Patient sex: M
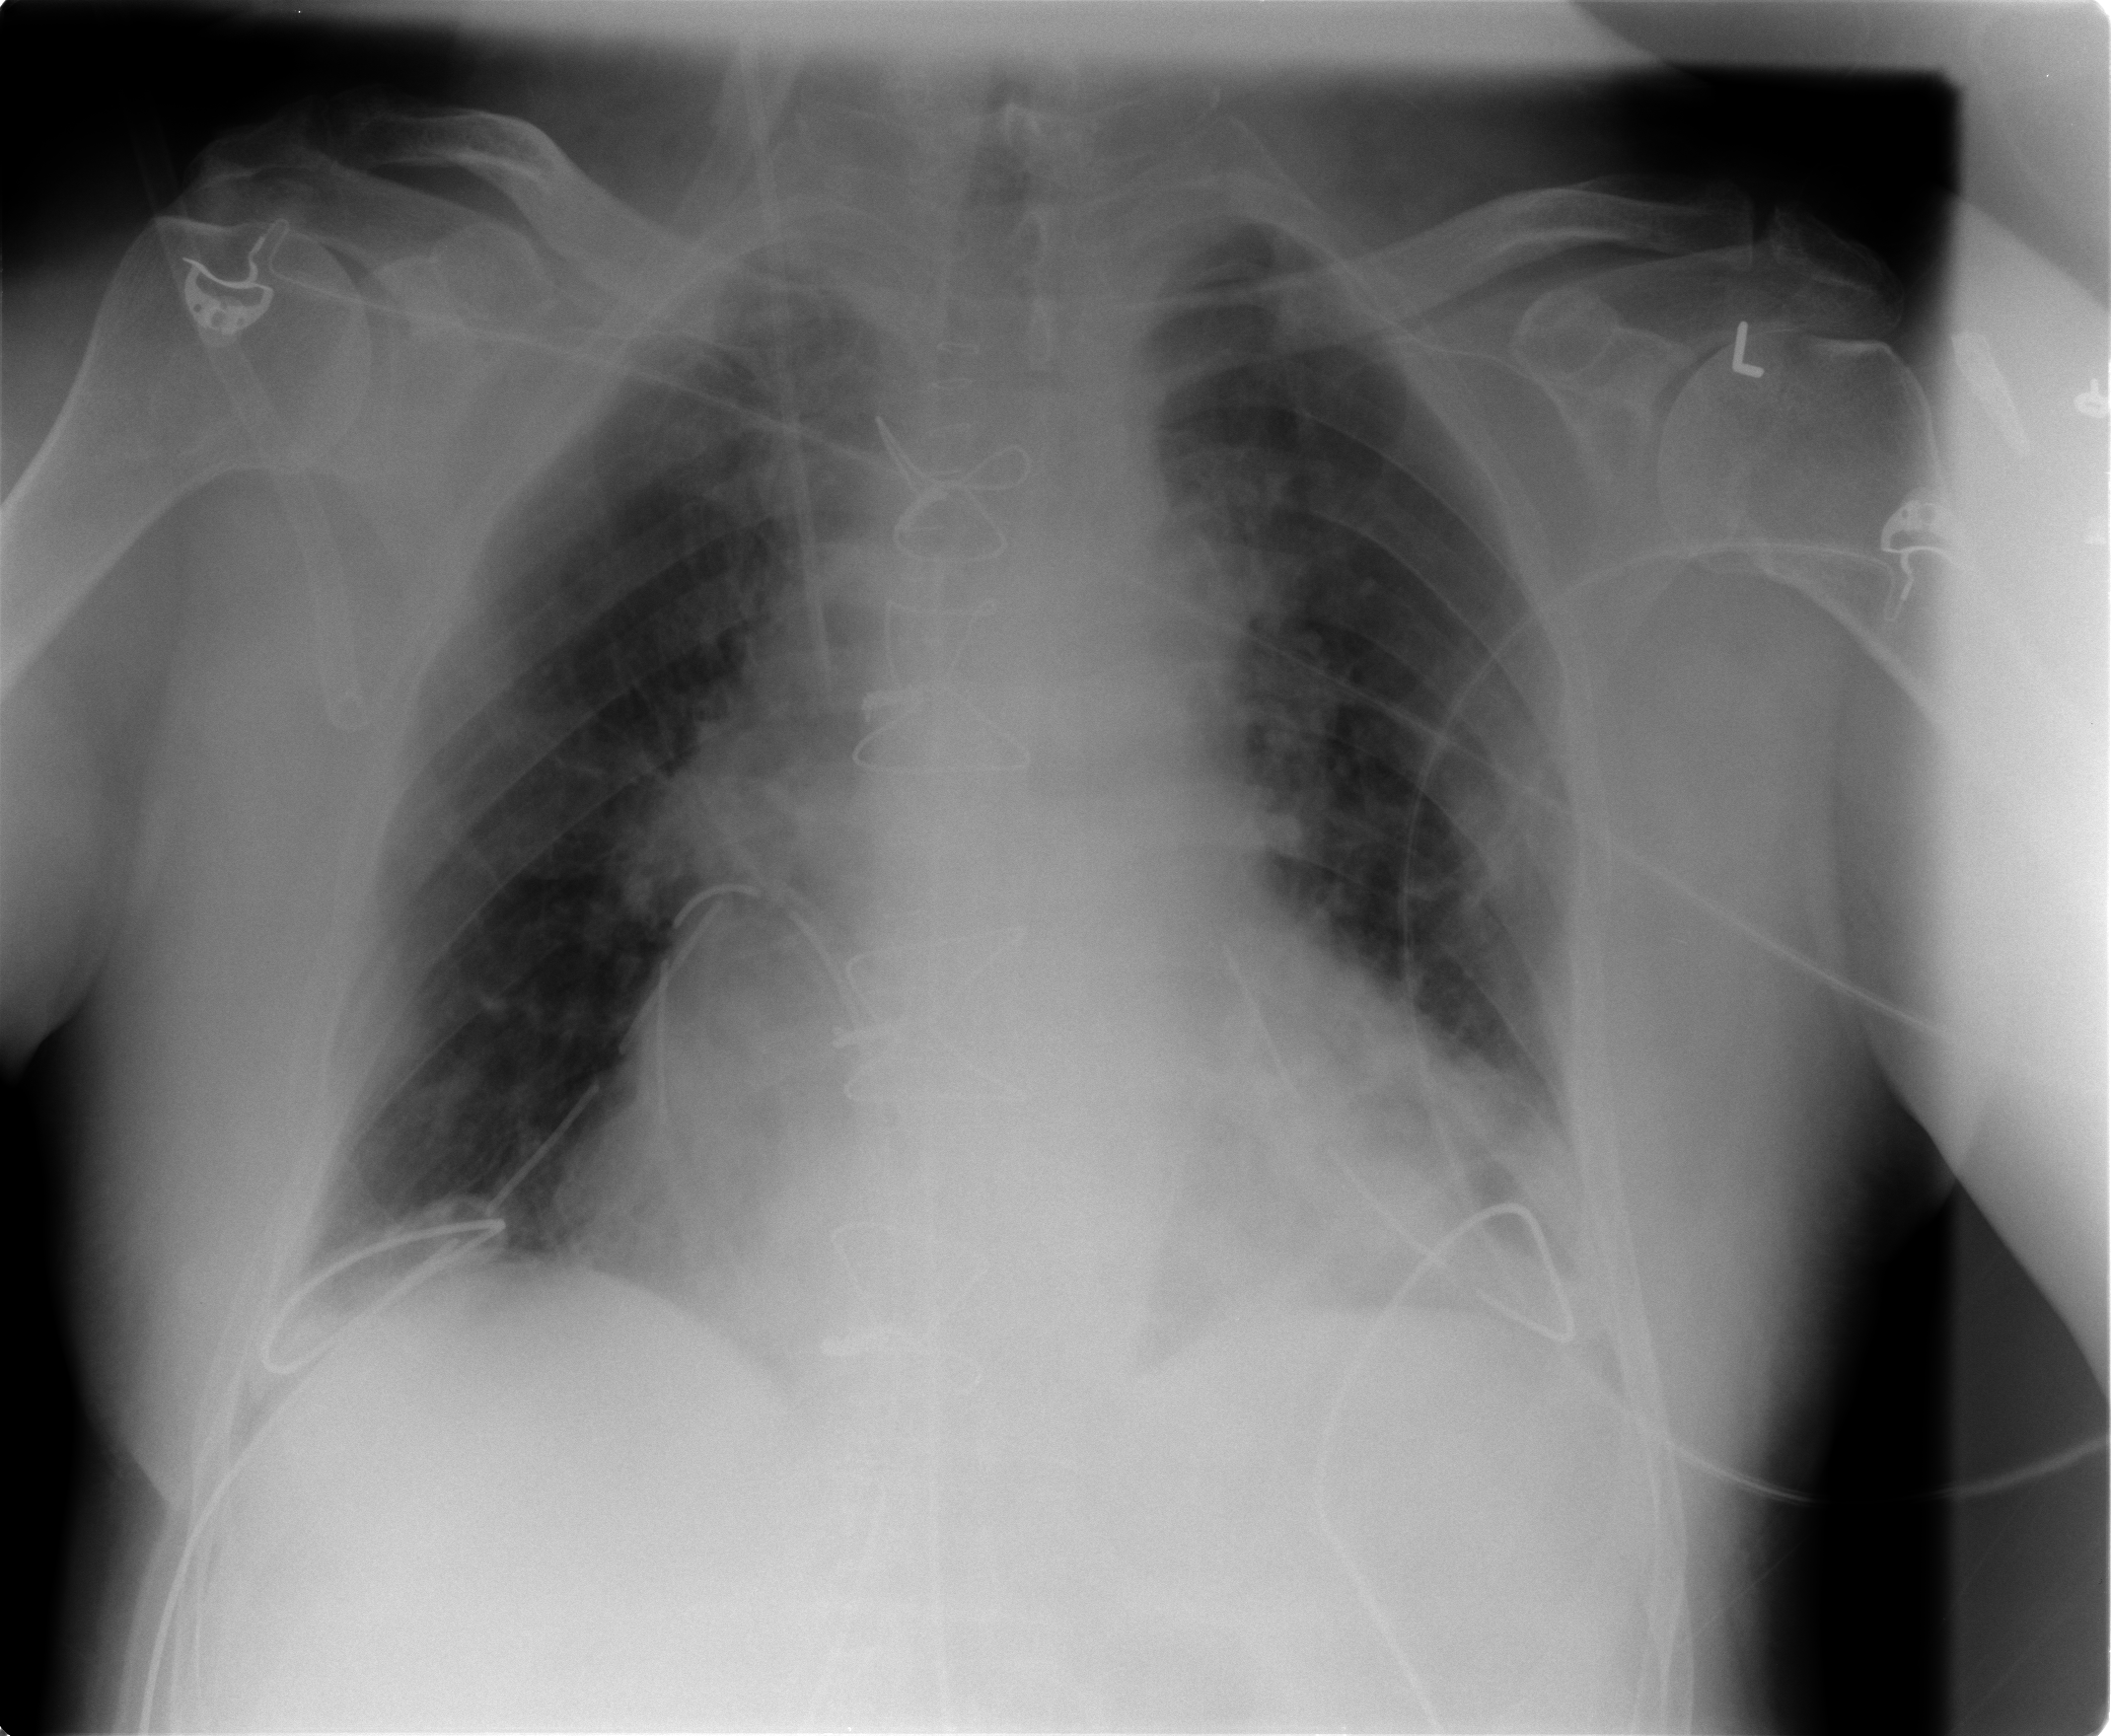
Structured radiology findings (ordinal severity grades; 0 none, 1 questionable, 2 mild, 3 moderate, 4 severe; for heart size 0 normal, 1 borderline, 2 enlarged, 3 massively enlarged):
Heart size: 2
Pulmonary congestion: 3
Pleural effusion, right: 0
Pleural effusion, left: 1
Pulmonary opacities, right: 0
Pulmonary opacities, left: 0
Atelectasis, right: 1
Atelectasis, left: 2